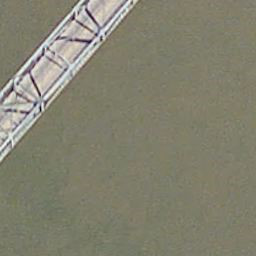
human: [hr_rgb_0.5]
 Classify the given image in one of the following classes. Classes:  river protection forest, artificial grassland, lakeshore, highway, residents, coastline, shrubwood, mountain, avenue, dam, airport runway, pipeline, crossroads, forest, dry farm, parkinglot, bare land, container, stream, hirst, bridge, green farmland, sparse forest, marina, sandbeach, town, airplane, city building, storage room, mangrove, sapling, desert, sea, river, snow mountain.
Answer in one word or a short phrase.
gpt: bridge